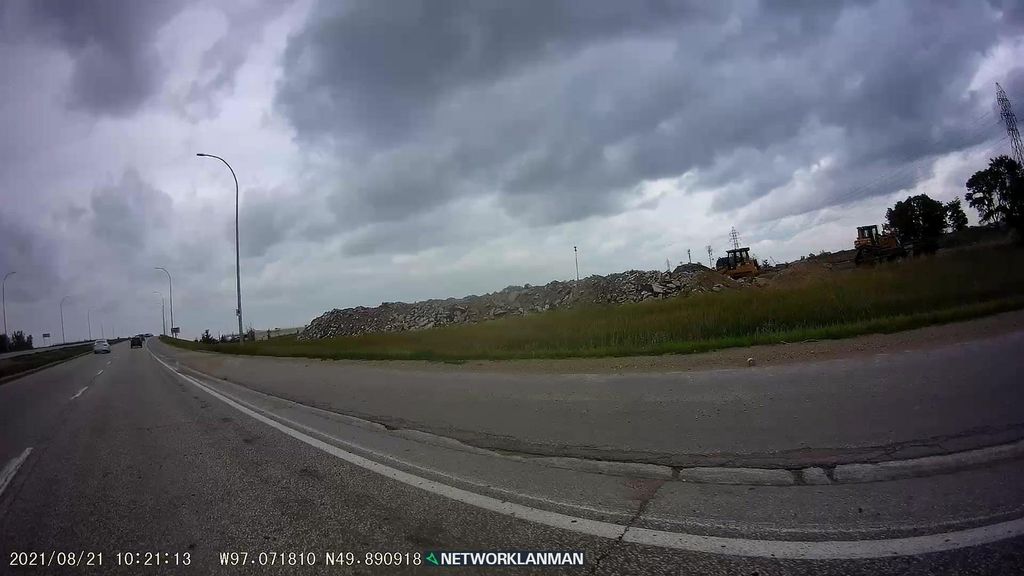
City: winnipeg